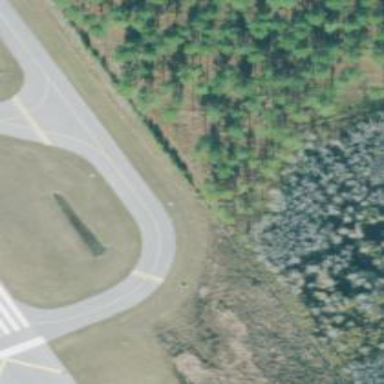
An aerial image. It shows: View of taxiway at the airport.